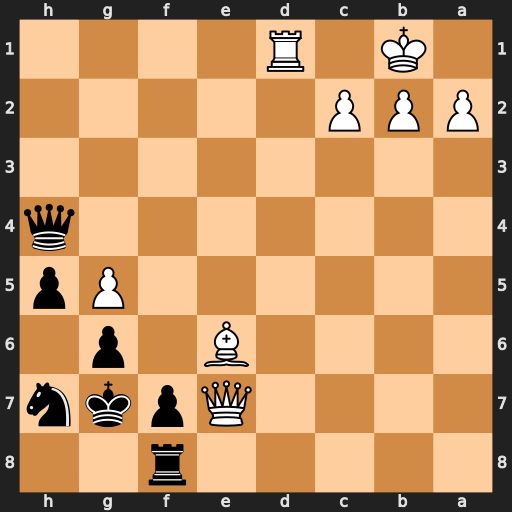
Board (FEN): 5r2/4Qpkn/4B1p1/6Pp/7q/8/PPP5/1K1R4
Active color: b
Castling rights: -
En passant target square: -
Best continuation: Qe4 b4 Qxe6 Qxe6 fxe6